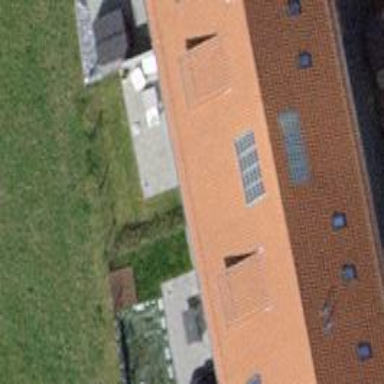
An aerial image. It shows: Terrace-style building with gabled roof.